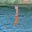
Label: 1